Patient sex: M
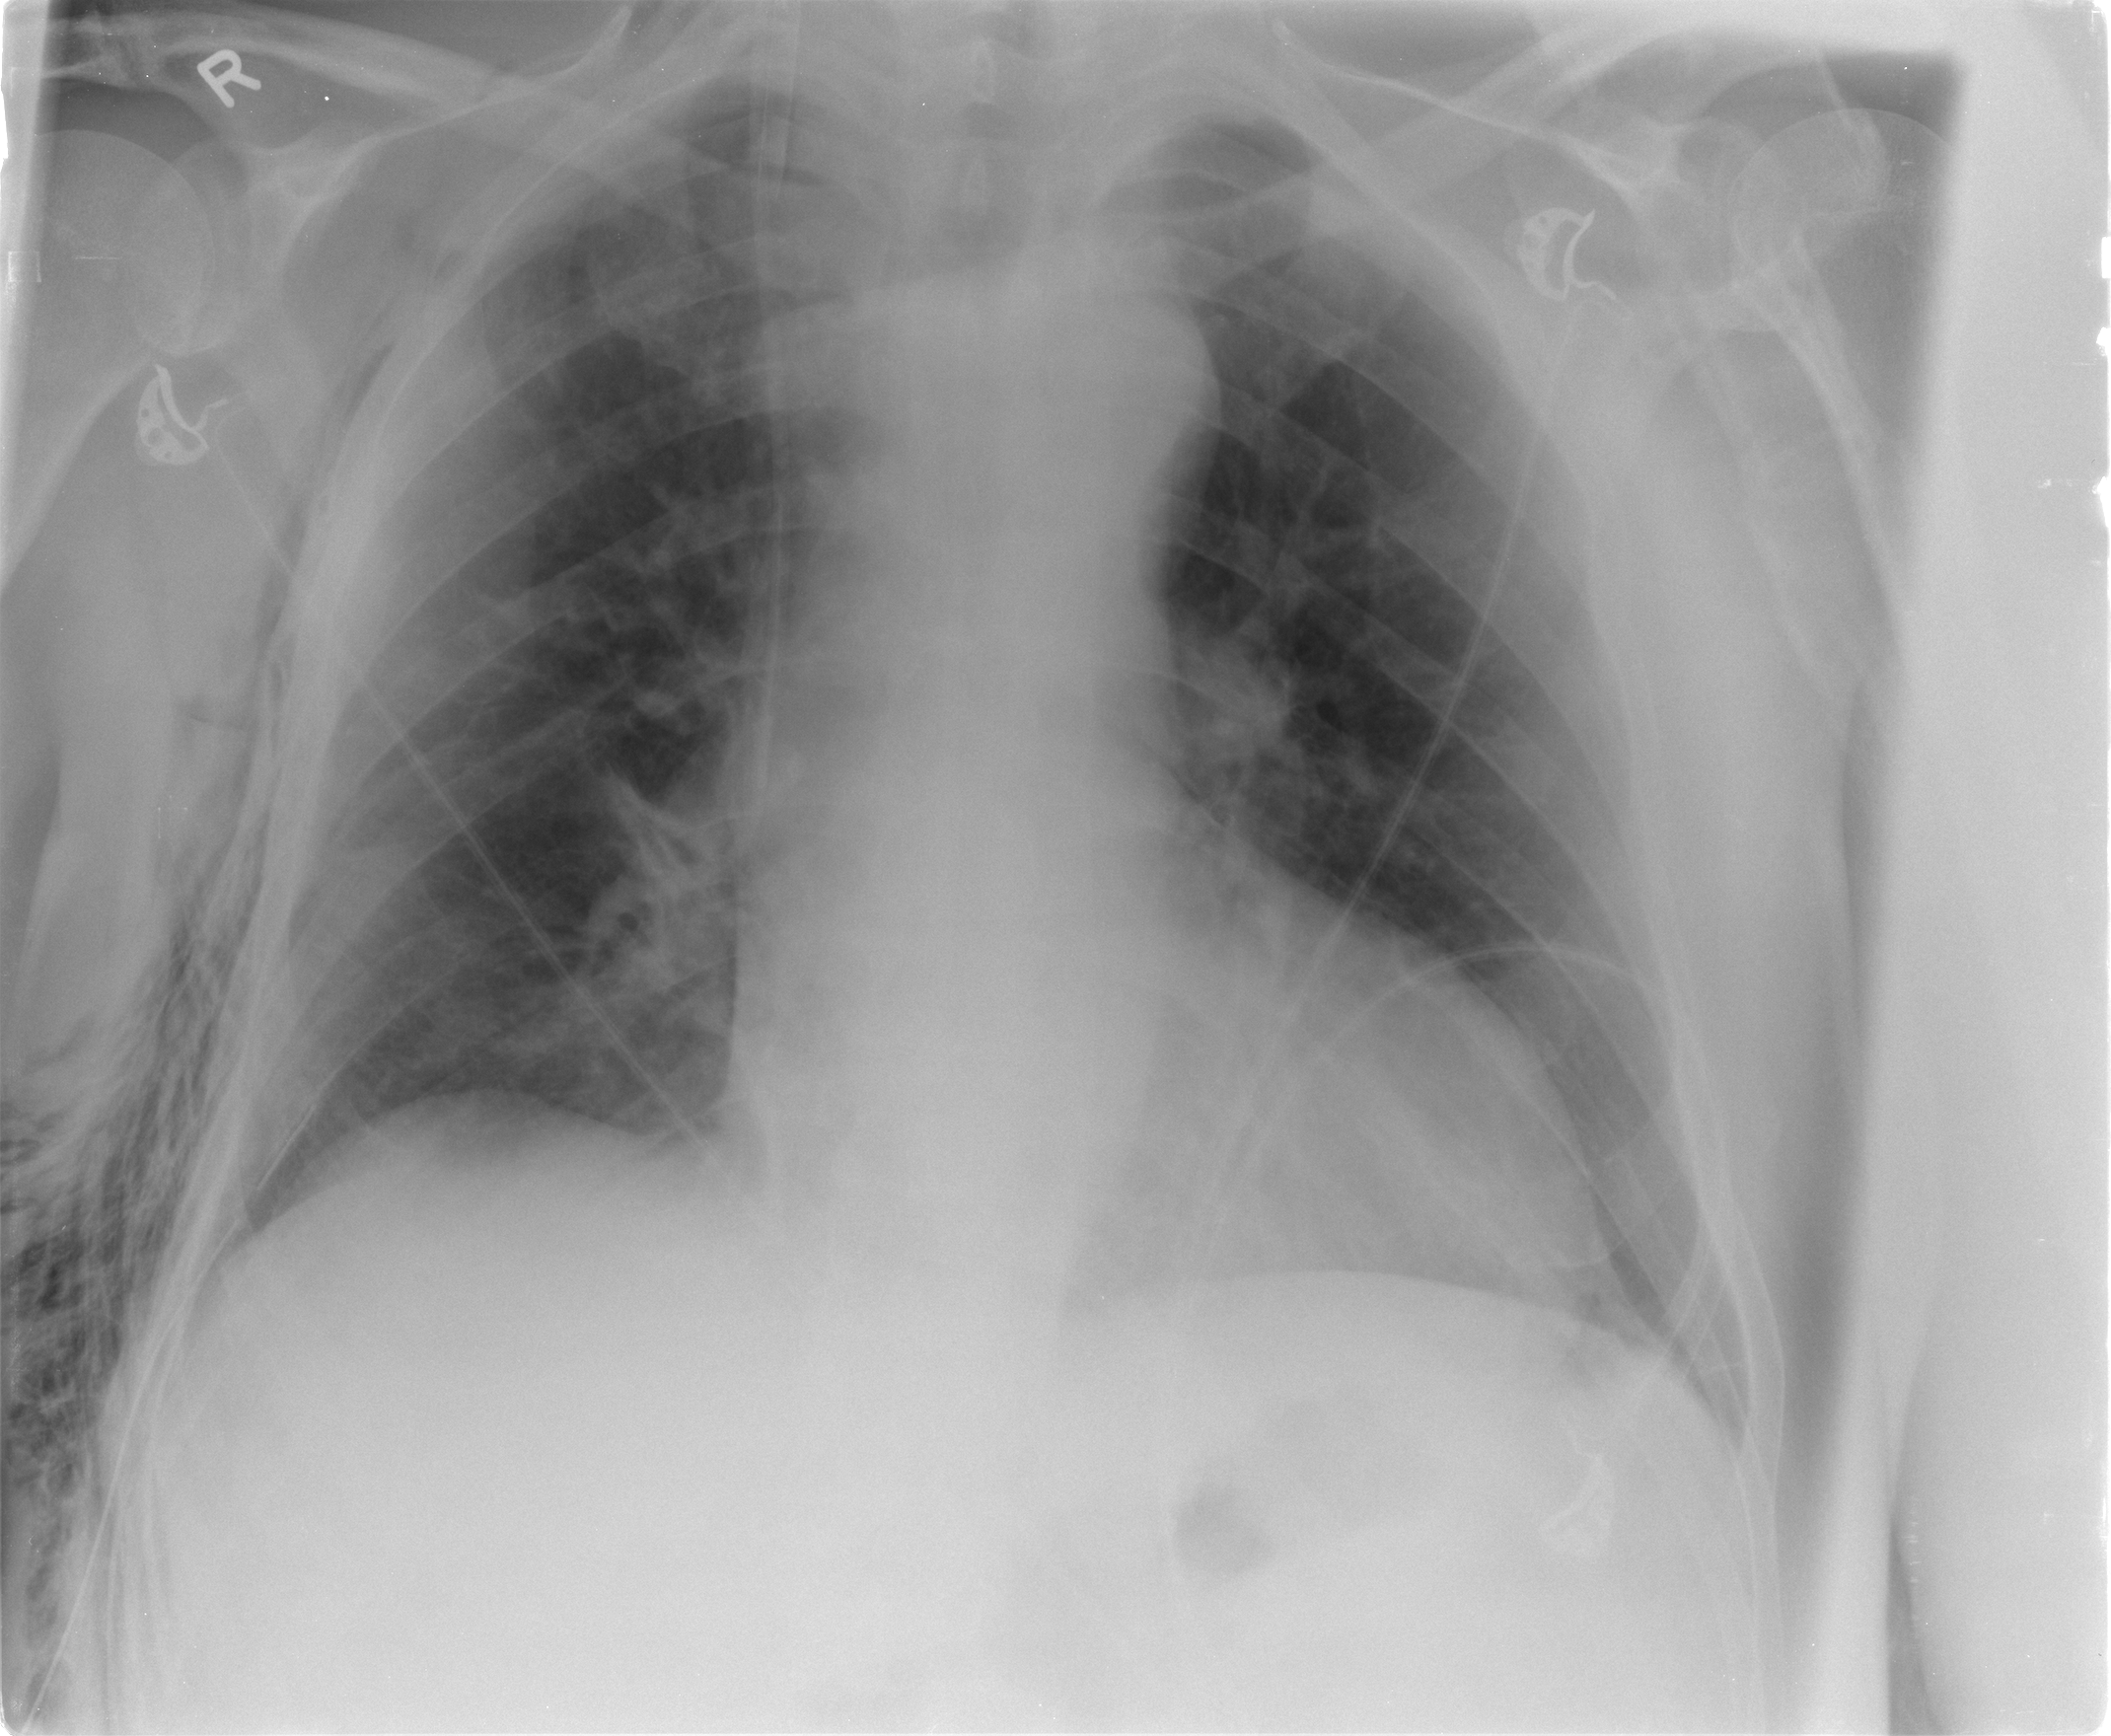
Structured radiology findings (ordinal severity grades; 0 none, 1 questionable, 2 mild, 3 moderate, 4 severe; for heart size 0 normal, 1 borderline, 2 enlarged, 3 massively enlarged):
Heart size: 0
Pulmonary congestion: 0
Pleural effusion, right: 0
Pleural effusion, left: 0
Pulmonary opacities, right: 0
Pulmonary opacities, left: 0
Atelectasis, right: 1
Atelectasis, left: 0